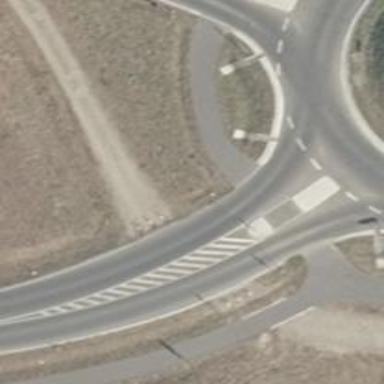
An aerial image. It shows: Road with "give way" sign.